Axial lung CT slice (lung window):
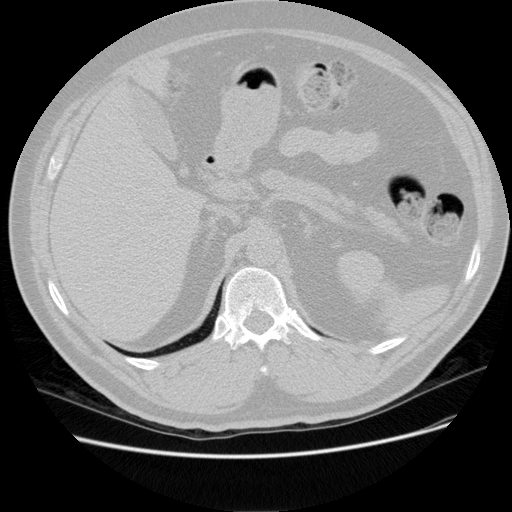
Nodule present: no